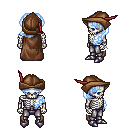
a pixel art fantasy rpg character, male body template, skeleton, brown cape, metal pants, white cyan princess hairstyle, leather cap, bracelets, metal boots, four views (front, back, left, right), 2x2 character sprite sheet, small pixel art, hard edges, no anti-aliasing